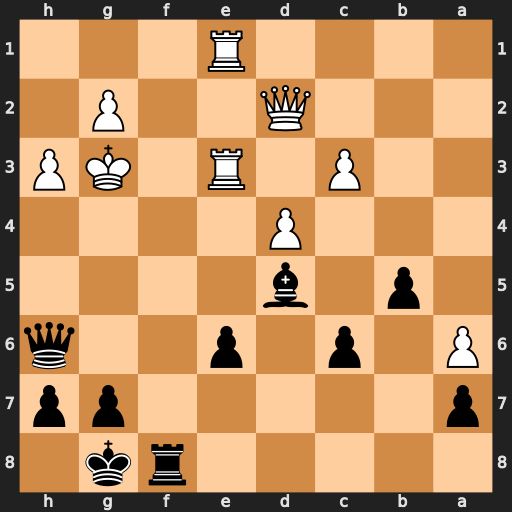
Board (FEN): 5rk1/p5pp/P1p1p2q/1p1b4/3P4/2P1R1KP/3Q2P1/4R3
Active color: b
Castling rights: -
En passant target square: -
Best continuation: Qf4#